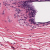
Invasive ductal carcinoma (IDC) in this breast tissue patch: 0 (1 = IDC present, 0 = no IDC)